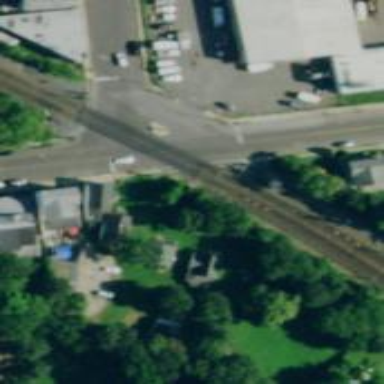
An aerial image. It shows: Railway crossing.